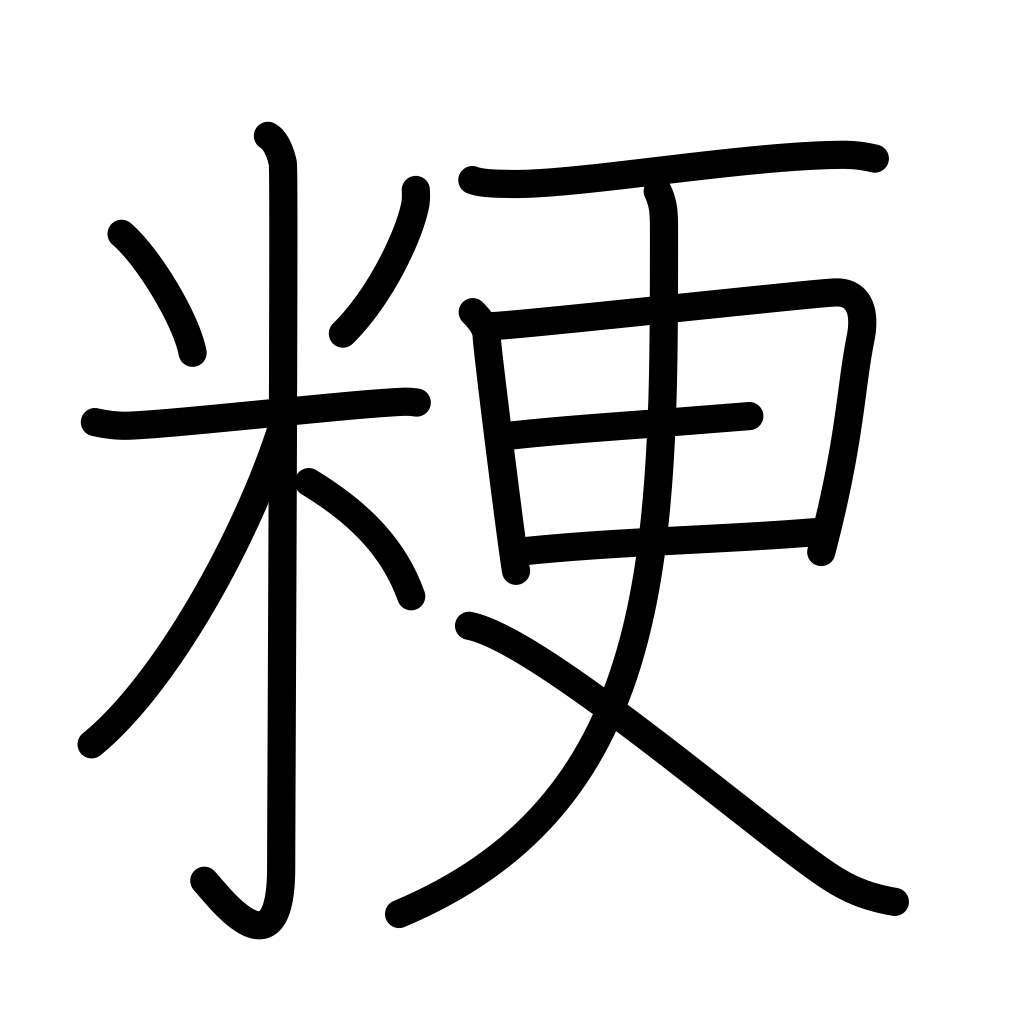
Meaning: ordinary rice